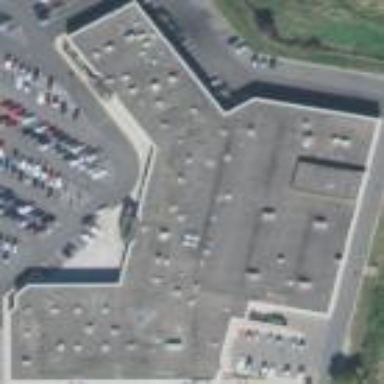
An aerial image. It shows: Commercial building designated as shopping center.